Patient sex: M
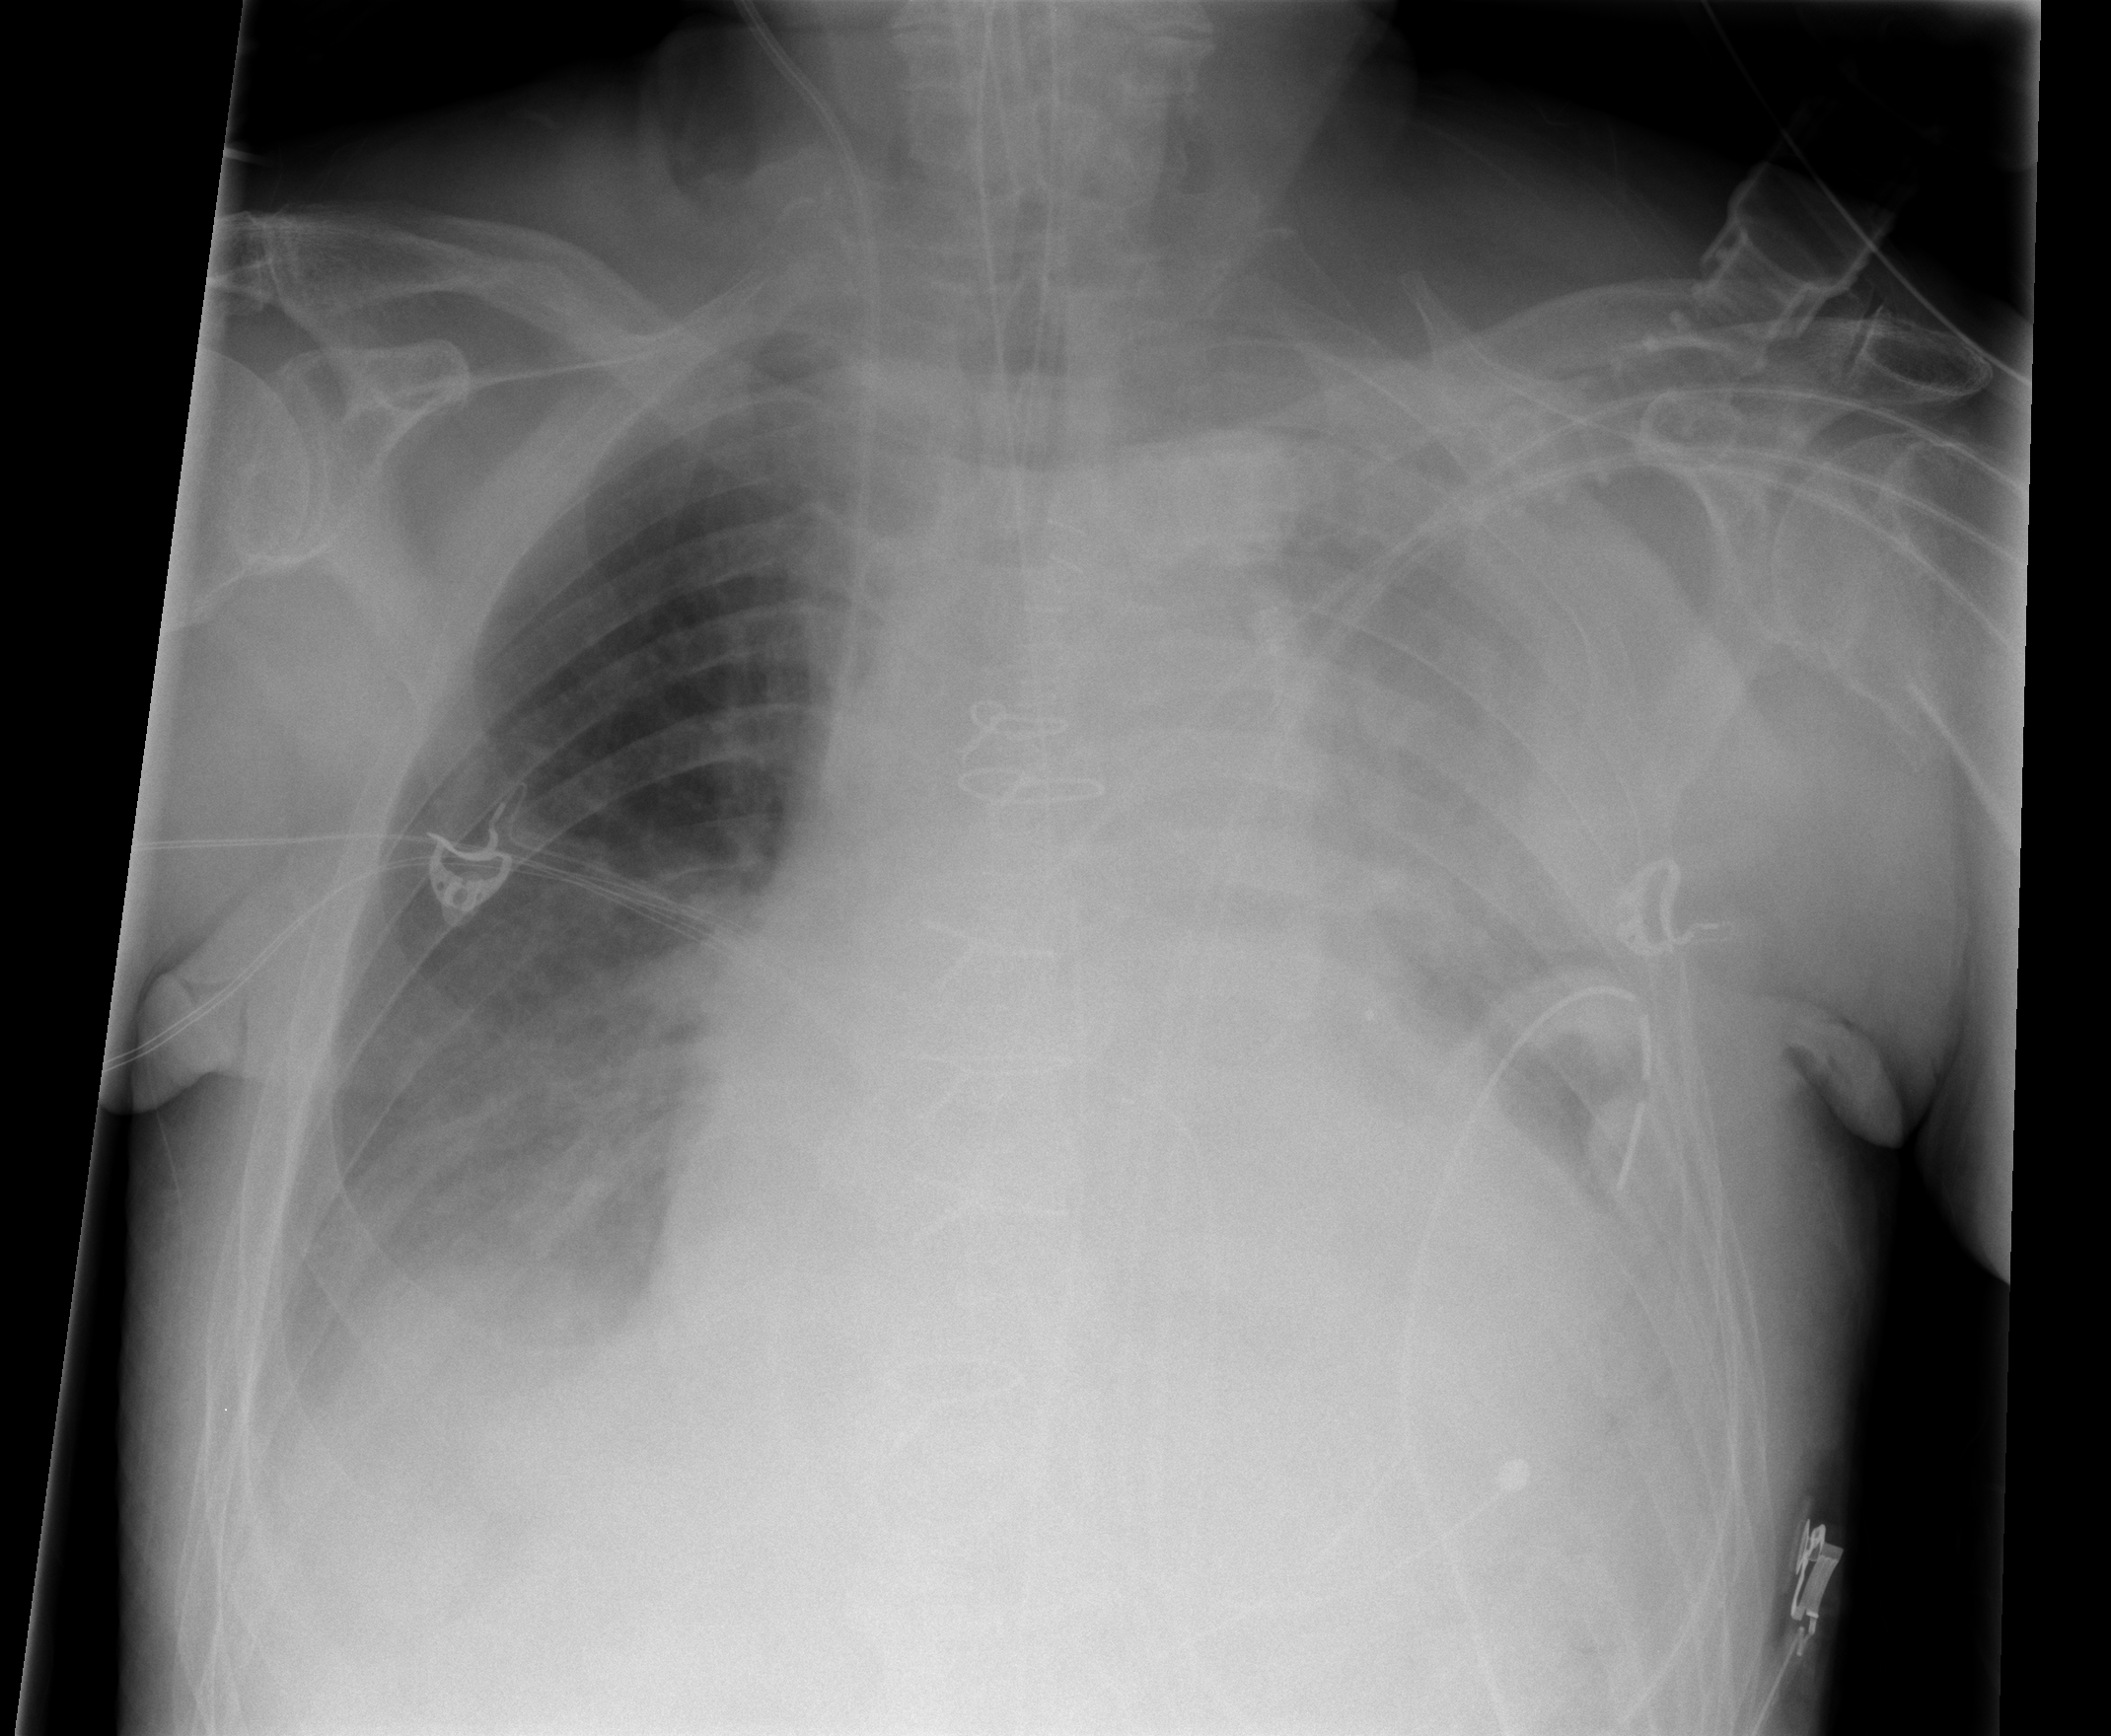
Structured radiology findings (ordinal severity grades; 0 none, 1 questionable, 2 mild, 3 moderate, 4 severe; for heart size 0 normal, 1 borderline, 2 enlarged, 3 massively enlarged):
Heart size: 2
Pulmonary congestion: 0
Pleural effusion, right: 2
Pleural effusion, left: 3
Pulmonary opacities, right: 0
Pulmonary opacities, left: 0
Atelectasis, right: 2
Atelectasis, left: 3